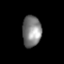
Tissue: lung
Cell type: Epithelial cells
Senescence score: 0.1545
Nuclear area (px): 584
Mean DAPI intensity: 126.479